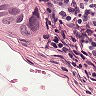
Metastatic tissue present: yes